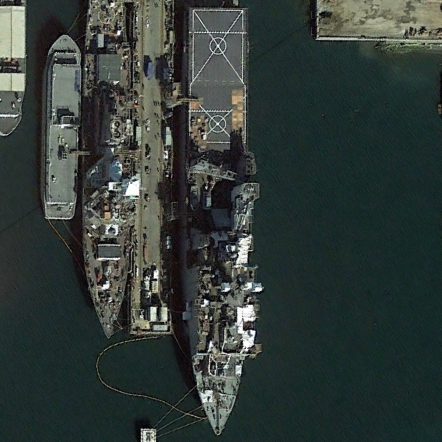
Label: combat